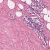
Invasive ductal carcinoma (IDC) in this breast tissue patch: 0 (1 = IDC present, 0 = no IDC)